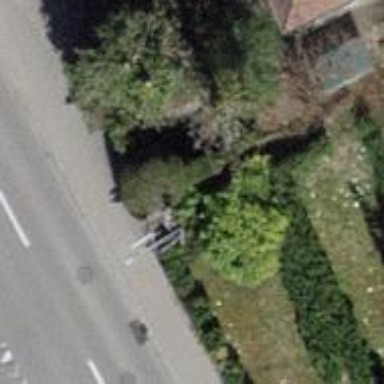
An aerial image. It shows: Wayside cross with historic significance.